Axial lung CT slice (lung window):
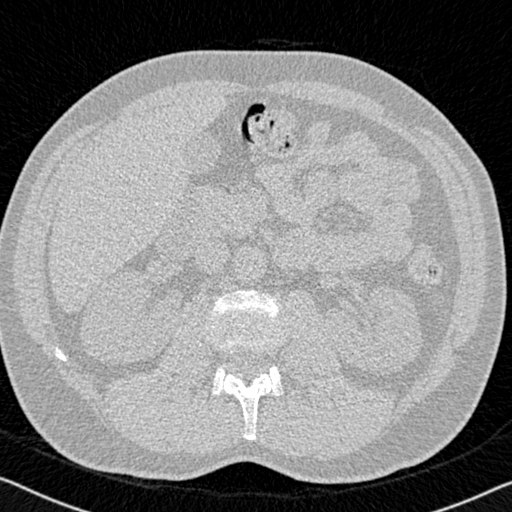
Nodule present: no